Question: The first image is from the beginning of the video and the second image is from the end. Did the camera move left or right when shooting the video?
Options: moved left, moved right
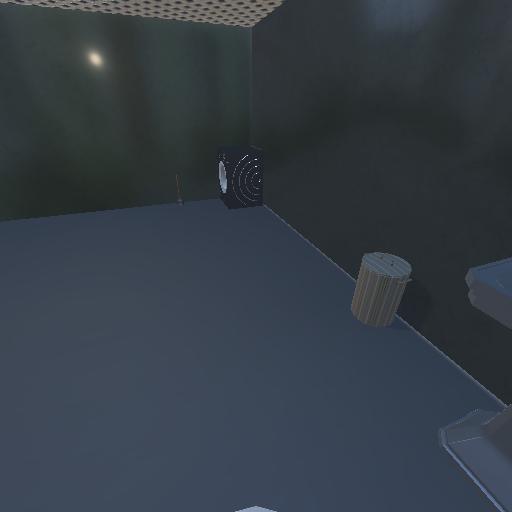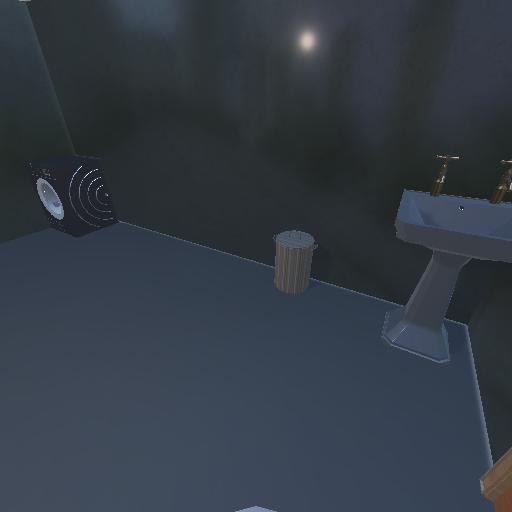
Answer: moved left